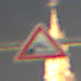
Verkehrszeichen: Ufer
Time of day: Night
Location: Outdoor (Urban)
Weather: PartlyCloudy
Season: NotSpecified
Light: Artificial